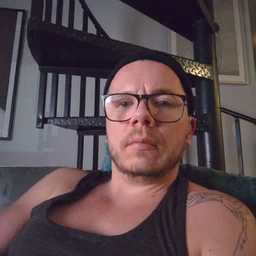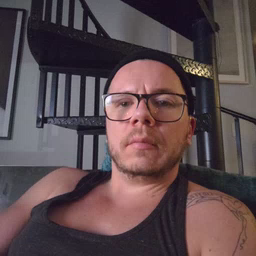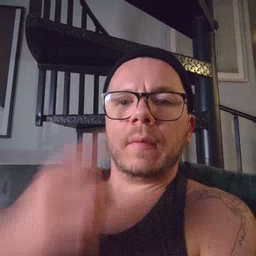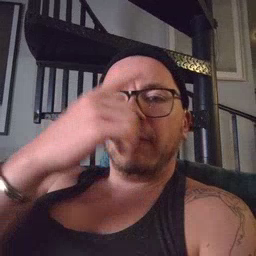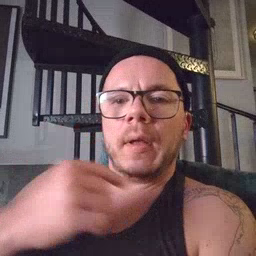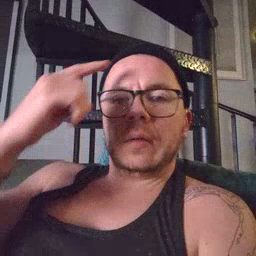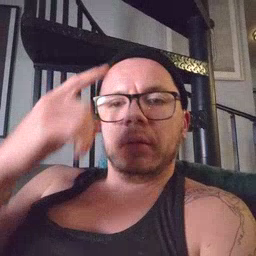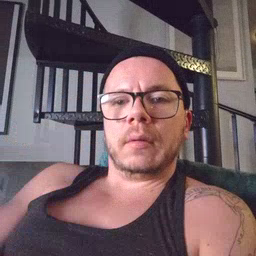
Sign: face